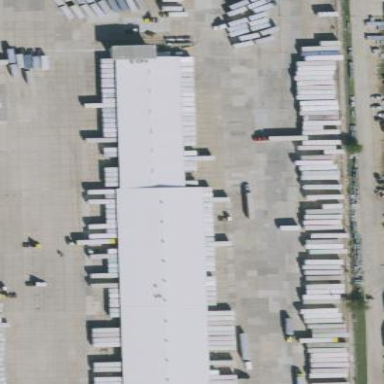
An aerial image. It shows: Warehouse building.